Interaction volume radius: 5 \u00c5
Interaction volume height: 35 \u00c5
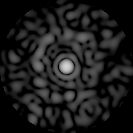
Disorder parameter: 0.8654